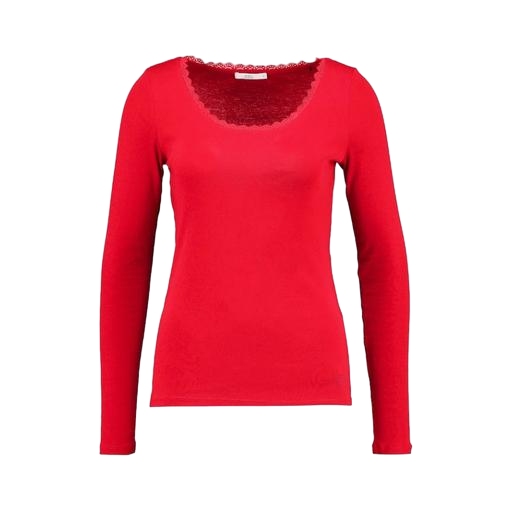
long sleeved fitted red shirt, red women's long-sleeved scoop neck t-shirt light, red and has long sleeves, white background